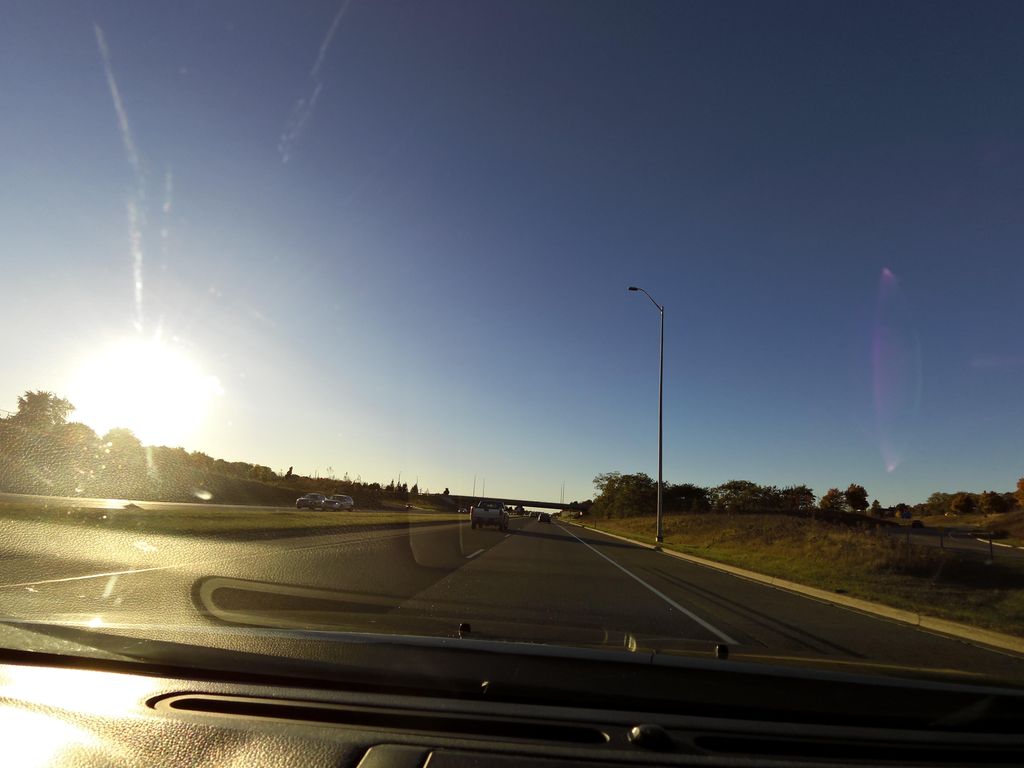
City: hamilton